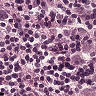
Metastatic tissue present: yes